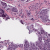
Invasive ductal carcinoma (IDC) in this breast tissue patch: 1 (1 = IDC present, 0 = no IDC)